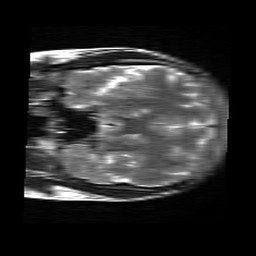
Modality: T2w
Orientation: coronal
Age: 20
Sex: female
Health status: healthy
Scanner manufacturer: siemens
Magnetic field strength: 3 T
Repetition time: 4.01 s
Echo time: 0.116 s